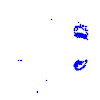
Particle: proton